Question: When I use the following code to set the background of my UITableView to an image, about 20-30px of the image does not draw at the very bottom of the screen. I'm very puzzled by this as the image size is 480 high while the view is 460 high. The image should actually be sizing down to just barely fit the screen. Could somebody enlighten me? Thanks a lot
'''
UIImageView *imageView = [[UIImageView alloc] initWithImage:[UIImage imageNamed:@"Default.png"]];
self.tableView.backgroundView = imageView;
'''

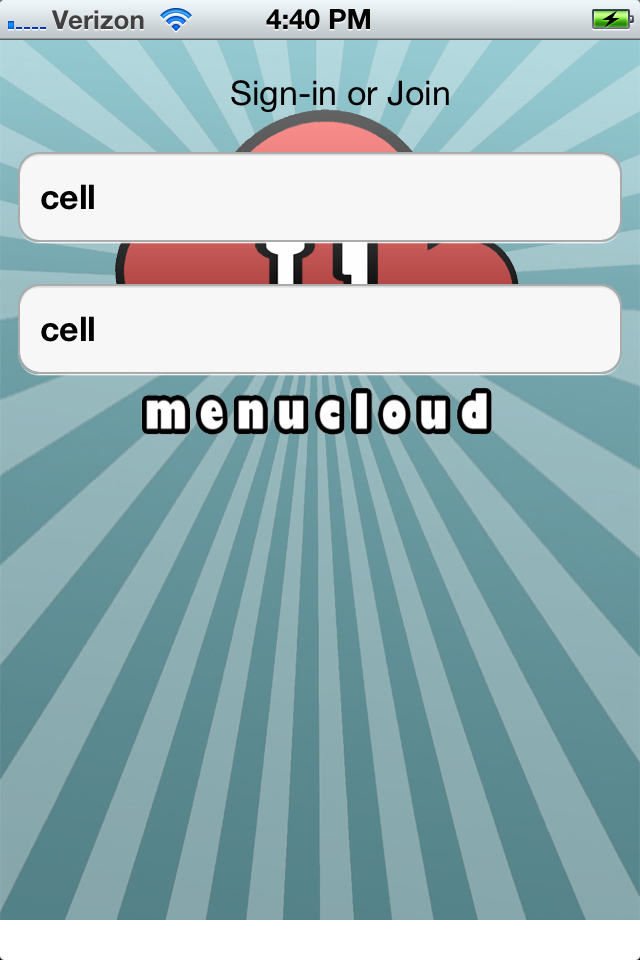
Answer: Set the frame of the background image to this:
'{{0, -20}, {320, 480}}' either in IB or in code.
ie
'''
imageView.frame = CGRectMake(0, -20, 320, 480);
'''